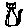
Label: cat